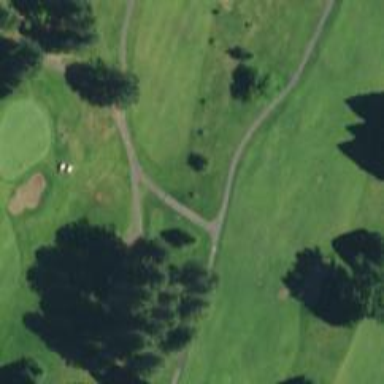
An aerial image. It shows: Footway that doubles as golf path.